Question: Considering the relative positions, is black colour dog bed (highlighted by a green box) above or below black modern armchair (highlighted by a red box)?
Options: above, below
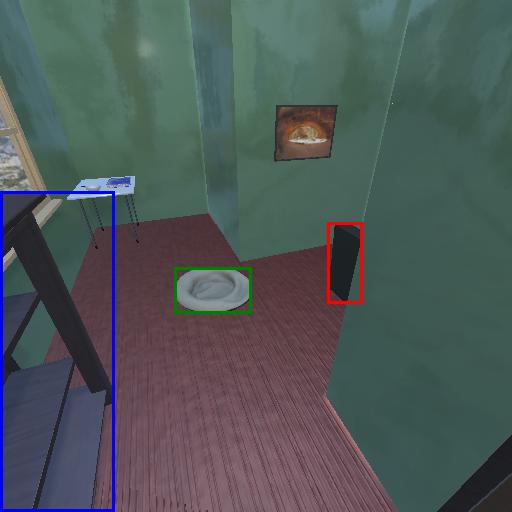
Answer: above